Question: I would like to implement an 'EditText' that operates similarly to the android alarm app. In this app, there are two 'EditText' fields that serve as the 'HH' and 'mm'. Typing in these fields overwrites the number that was previously there. When you have typed the second number into the 'HH' field, focus automatically switches to the 'mm' field.
I have tried to put this logic in manually using a 'TextWatcher' in the 'afterTextChanged()' method, but unfortunately modifying the text whilst in this method causes a recursive loop.
What's the correct way to implement this?
See below for alarm app example:

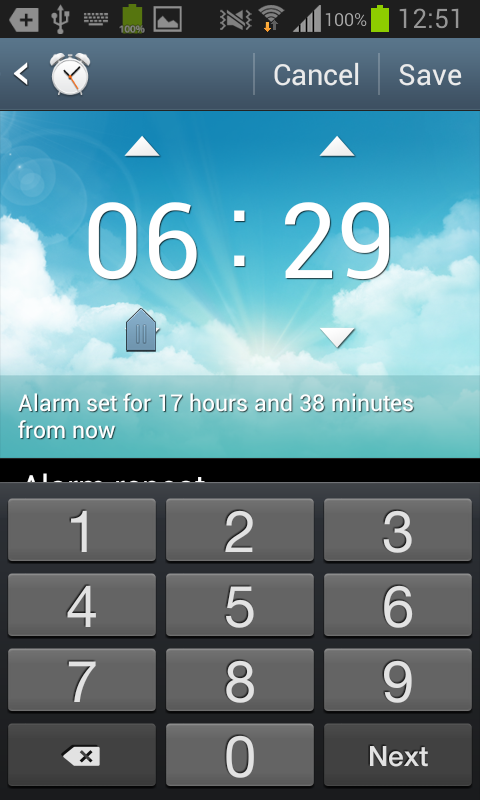
Answer: It turns out editing the text from the 'onTextChanged' method doesn't actually cause a recursive loop, as long as you temporarily disable the logic with a boolean switch. Painstakingly wrote in all the logic into the 'TextWatcher' to mimic the alarm-style 'EditText' fields.